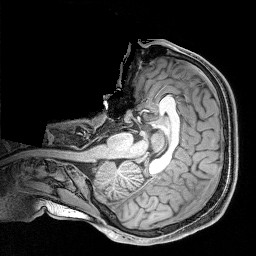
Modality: T1w
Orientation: axial
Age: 20
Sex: male
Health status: healthy